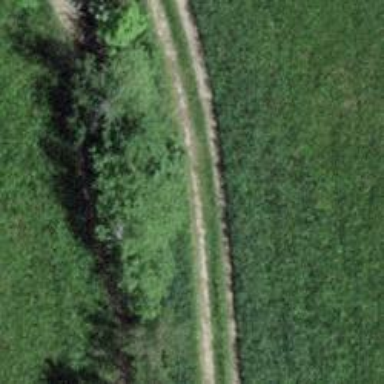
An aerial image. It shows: Compacted grade3 track mainly used by agricultural vehicles.